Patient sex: M
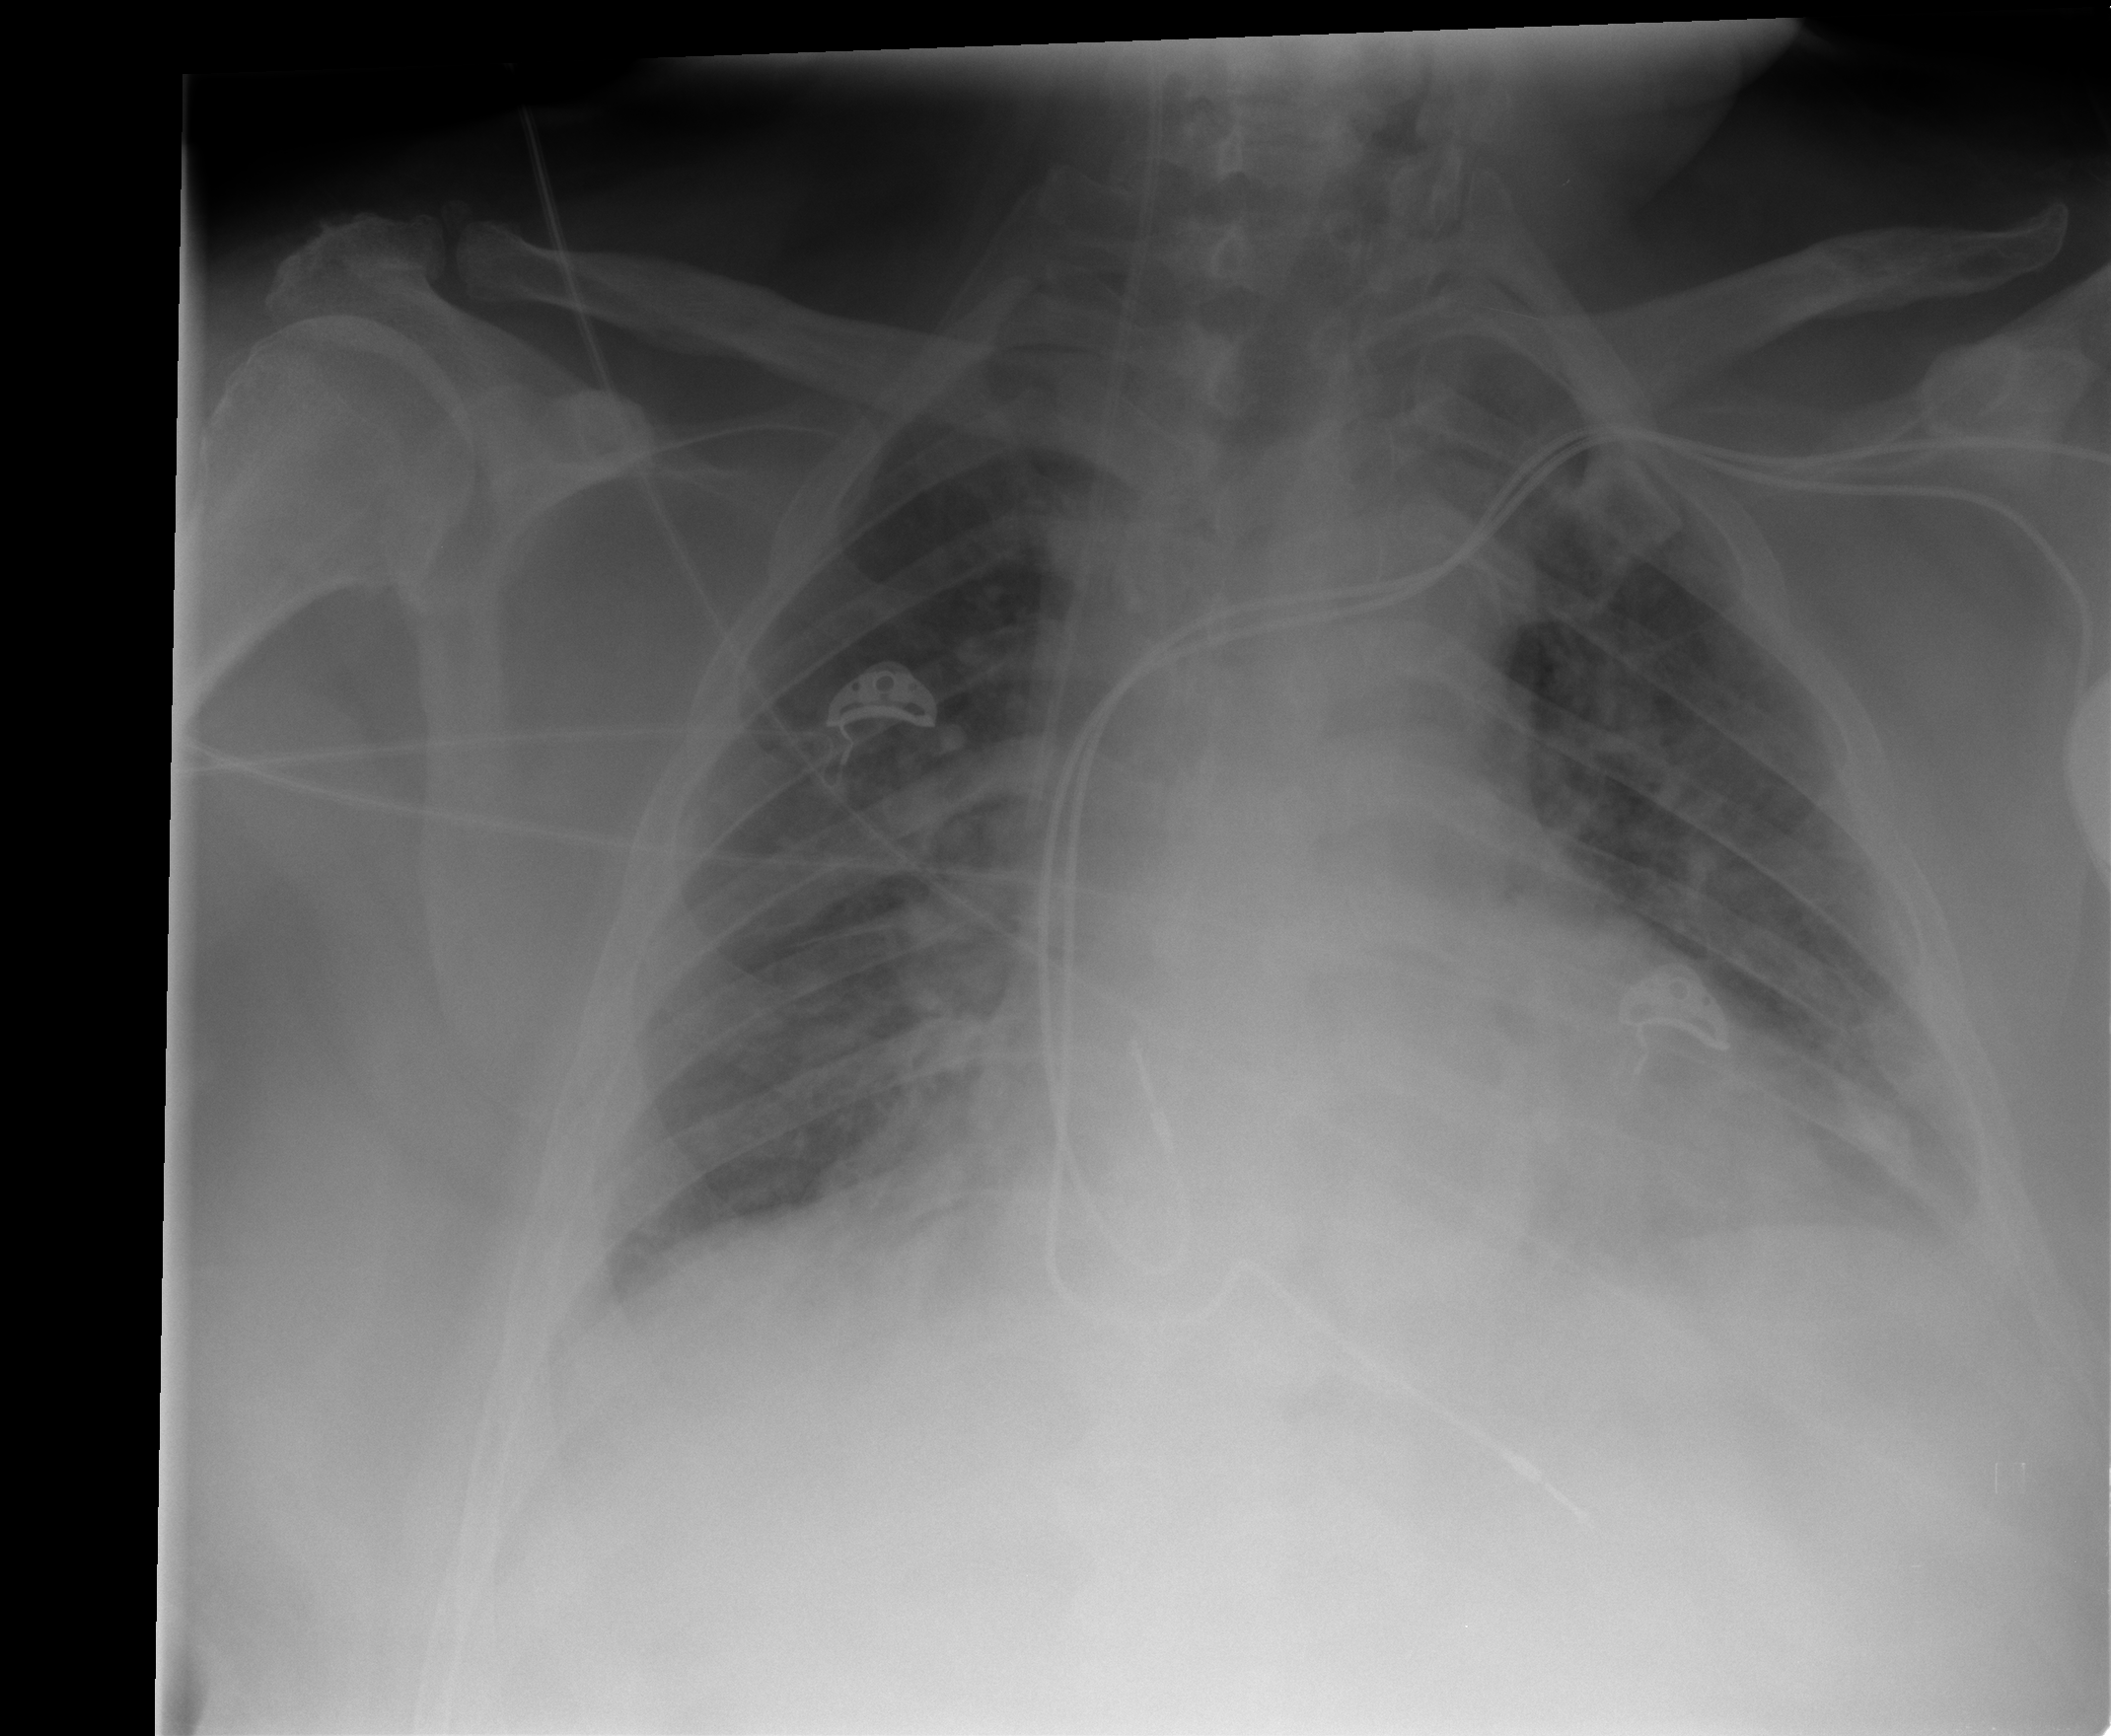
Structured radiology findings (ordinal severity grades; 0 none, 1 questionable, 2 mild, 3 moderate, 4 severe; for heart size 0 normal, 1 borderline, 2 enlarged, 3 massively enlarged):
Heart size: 1
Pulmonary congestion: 2
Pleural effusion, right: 0
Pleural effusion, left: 2
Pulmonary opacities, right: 0
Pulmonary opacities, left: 2
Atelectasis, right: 0
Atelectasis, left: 2